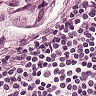
Metastatic tissue present: yes